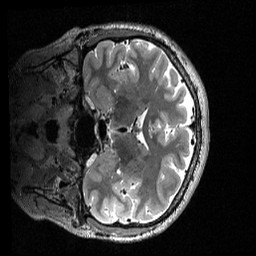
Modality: T2w
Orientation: coronal
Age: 31
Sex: female
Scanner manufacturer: siemens
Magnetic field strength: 3 T
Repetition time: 3.2 s
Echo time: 0.56 s